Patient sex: M
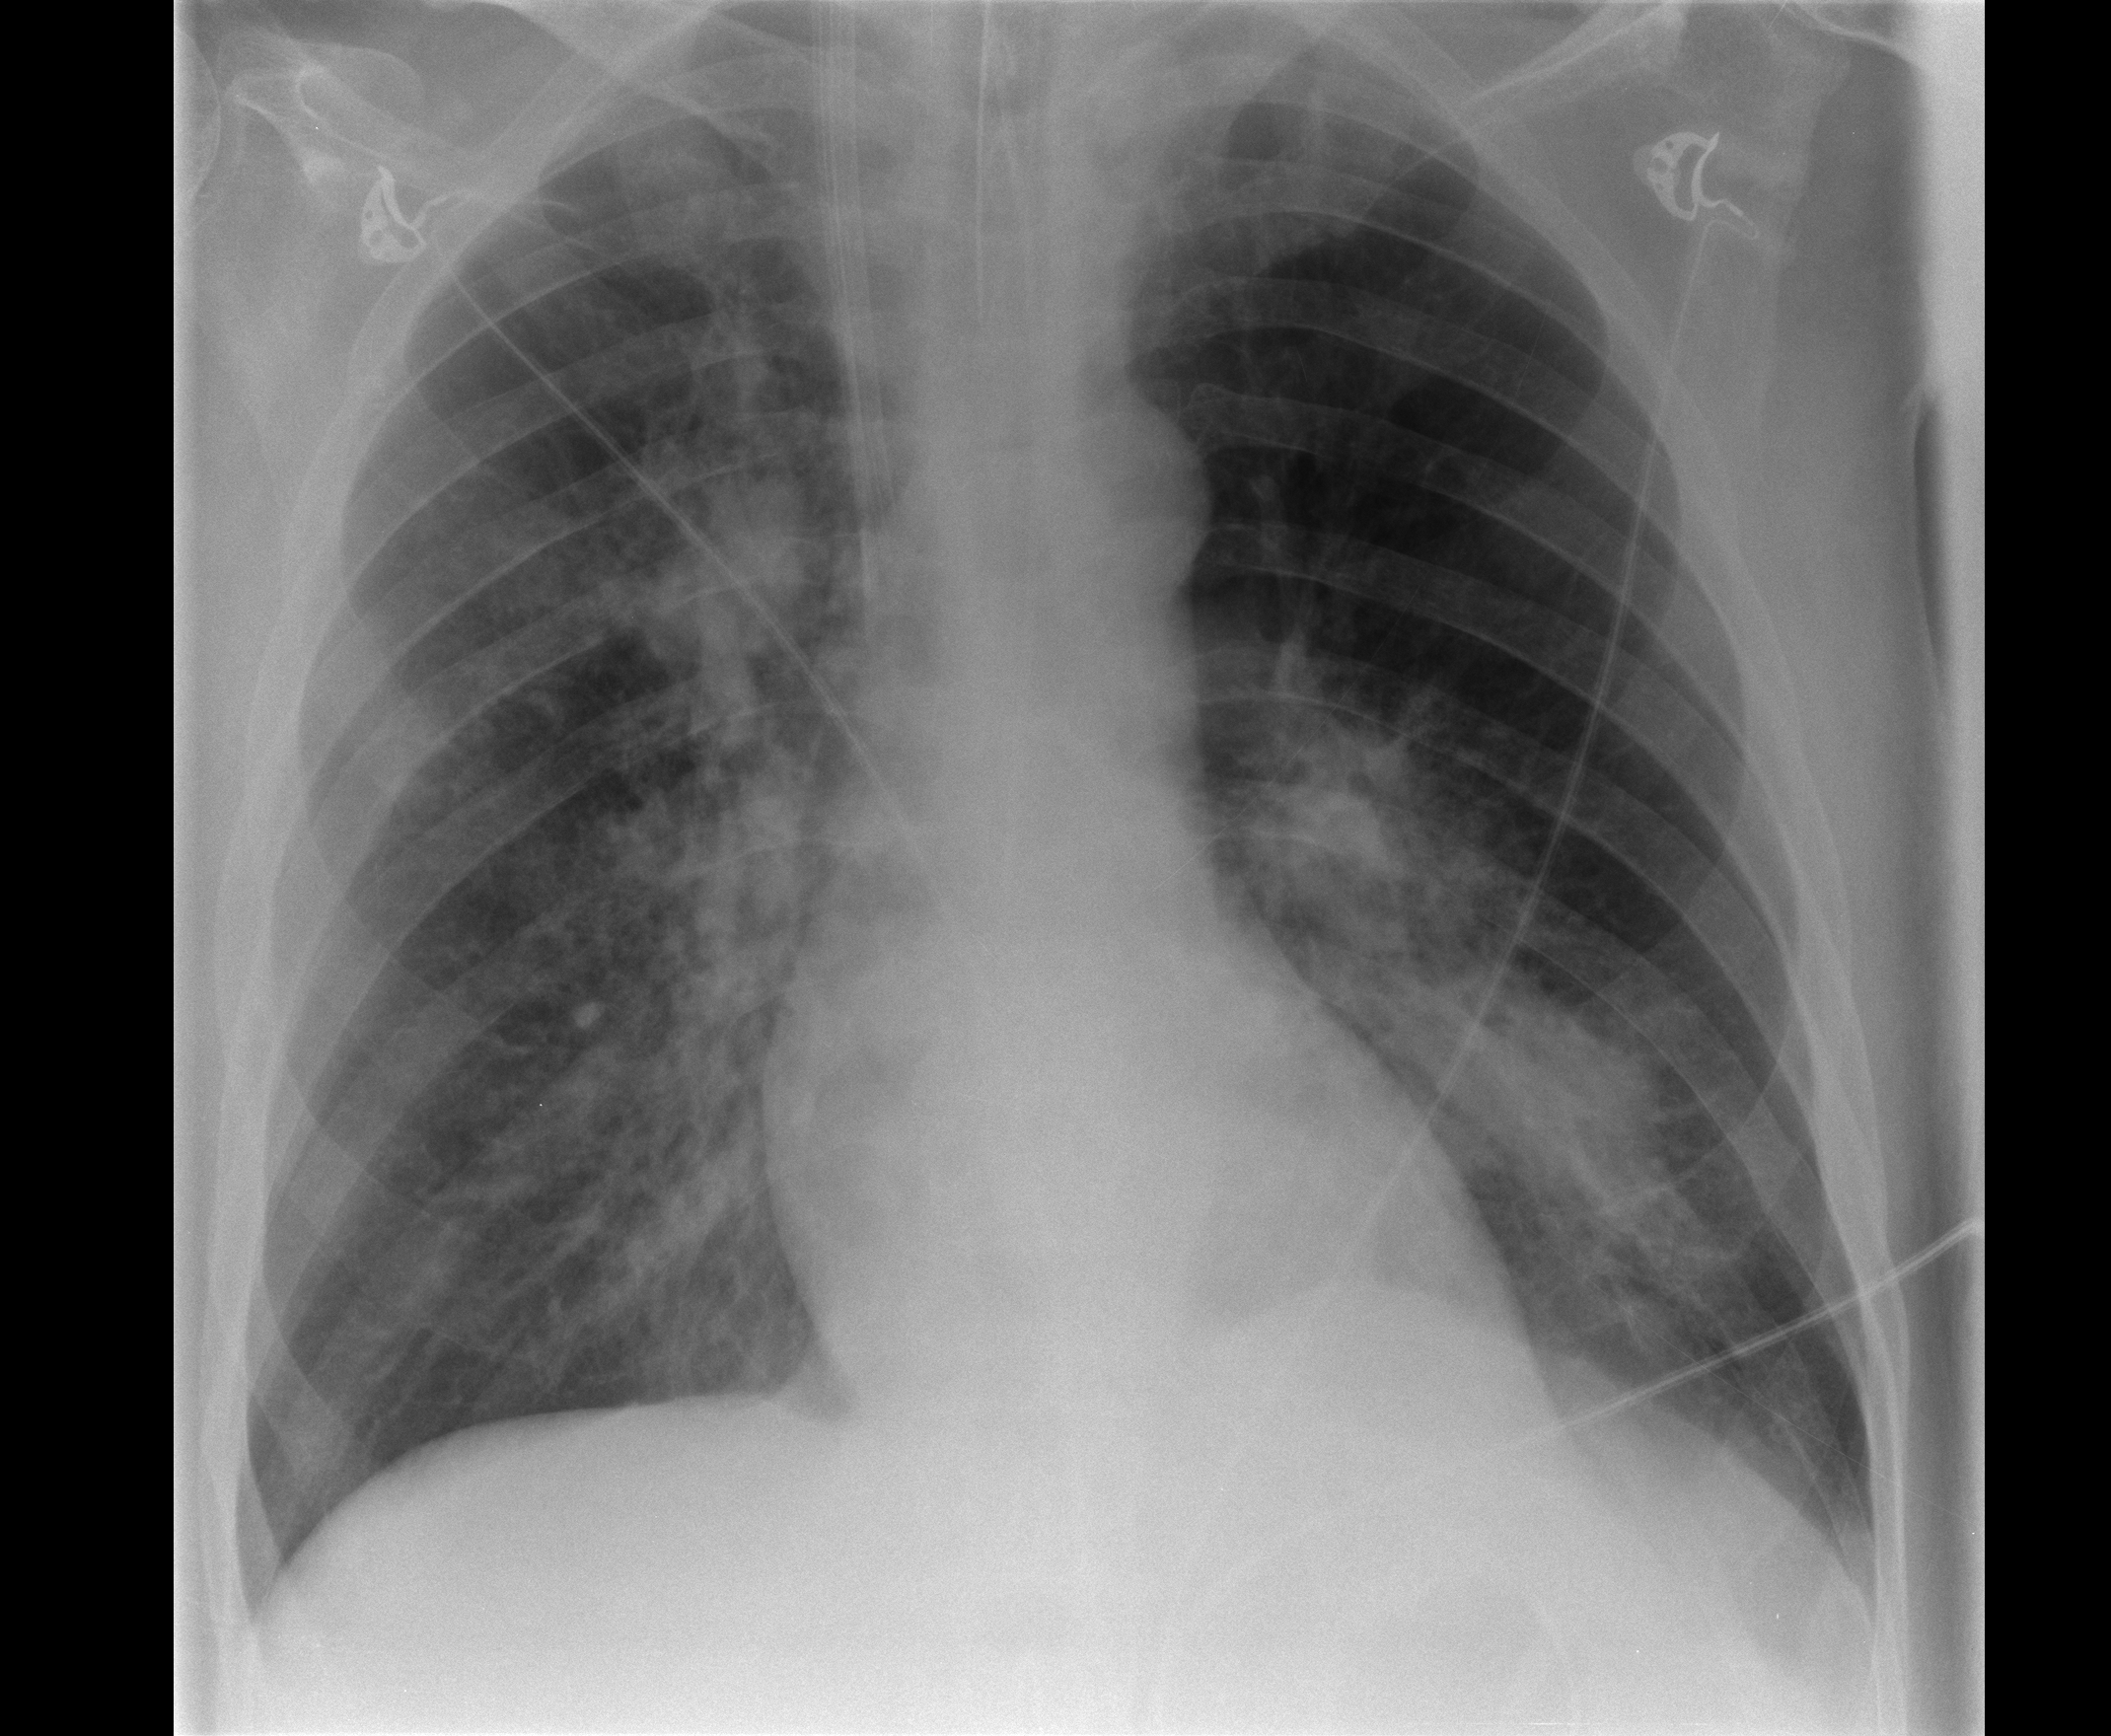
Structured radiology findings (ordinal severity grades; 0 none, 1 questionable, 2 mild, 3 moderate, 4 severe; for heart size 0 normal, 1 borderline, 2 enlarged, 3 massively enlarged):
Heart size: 0
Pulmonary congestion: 0
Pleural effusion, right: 0
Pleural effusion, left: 0
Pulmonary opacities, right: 2
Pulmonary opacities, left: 2
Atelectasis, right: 0
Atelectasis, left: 0